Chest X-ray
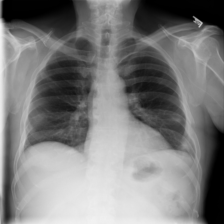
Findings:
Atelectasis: negative
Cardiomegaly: negative
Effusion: negative
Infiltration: negative
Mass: positive
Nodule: negative
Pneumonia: negative
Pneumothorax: negative
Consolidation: negative
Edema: negative
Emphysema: negative
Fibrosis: negative
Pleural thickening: negative
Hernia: negative